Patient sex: M
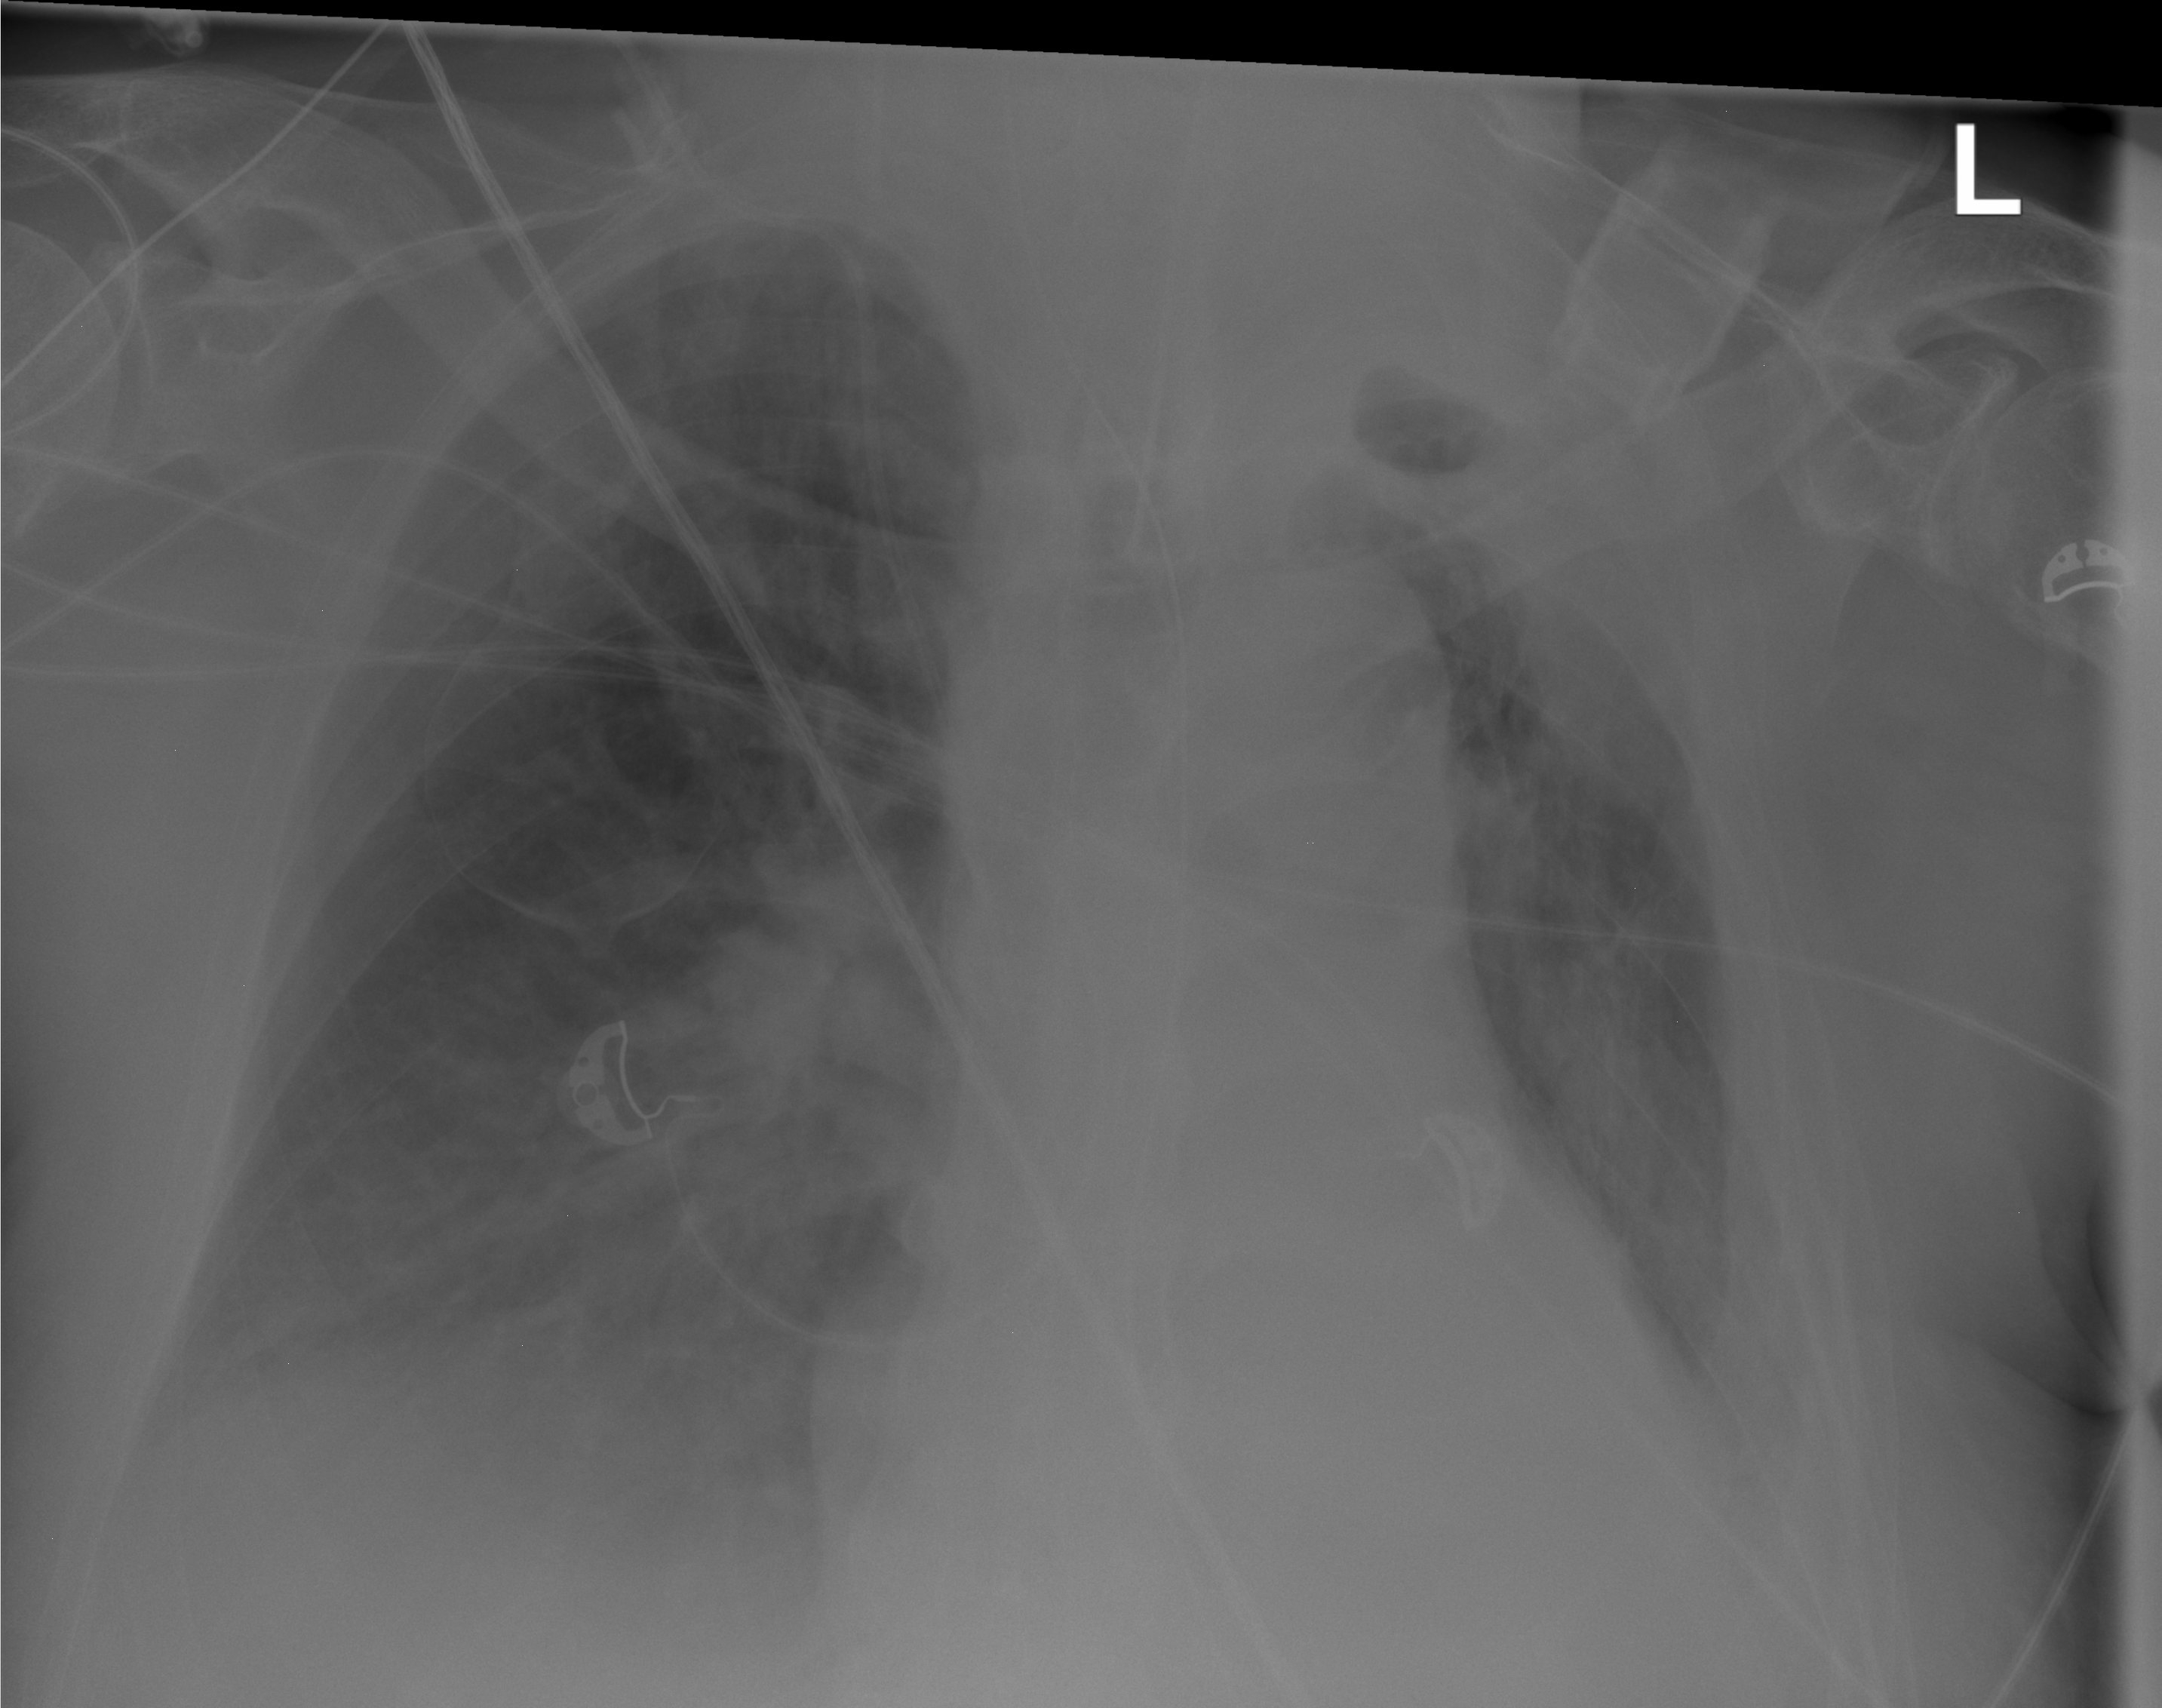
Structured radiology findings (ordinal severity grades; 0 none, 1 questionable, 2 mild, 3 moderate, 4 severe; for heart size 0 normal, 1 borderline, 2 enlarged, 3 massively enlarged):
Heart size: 0
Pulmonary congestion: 0
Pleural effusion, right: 3
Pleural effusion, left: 2
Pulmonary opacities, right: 2
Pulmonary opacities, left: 2
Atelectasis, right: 2
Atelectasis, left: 2